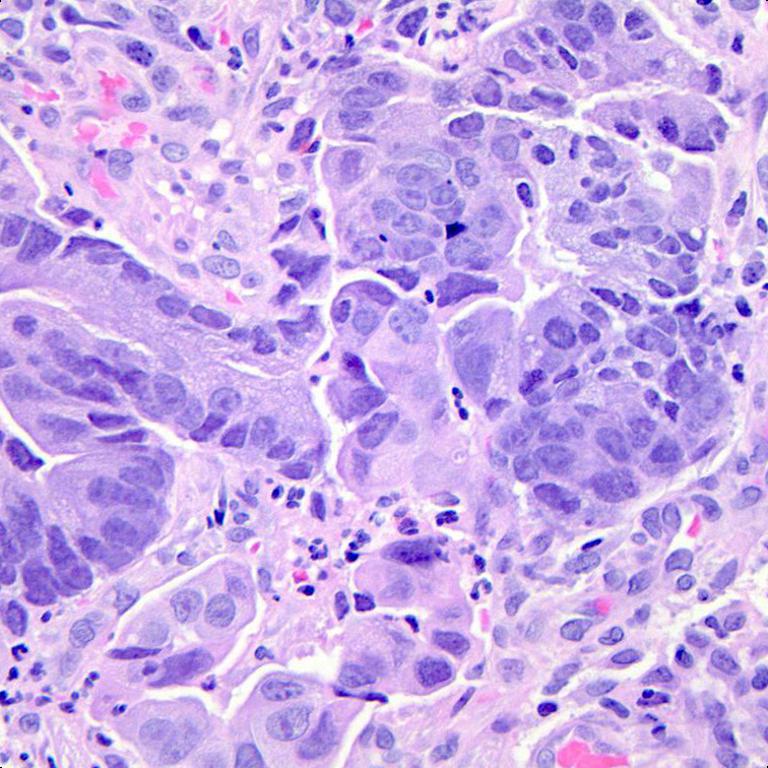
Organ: colon
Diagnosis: adenocarcinomas